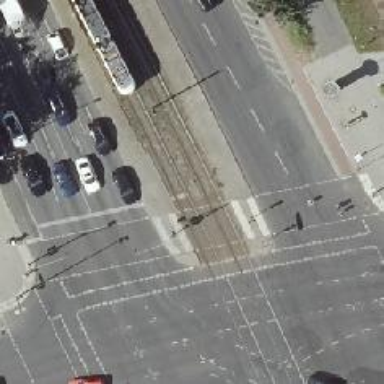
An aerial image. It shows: Tram crossing on the railway.